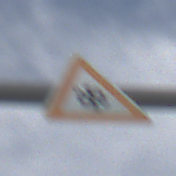
Verkehrszeichen: SchneeOderEisglaette
Umgebung: Outdoor, Nature
Tageszeit: MorningAfternoon
Wetter: PartlyCloudy
Licht: Natural
Jahreszeit: NotSpecified
Kontrast: HighContrast